Question: I am creating a simple WPF Application, which should combine a couple of images within a scrollable area. These images should have absolutely no border, which should be no problem when simply positioning them correctly.
When I start the application, everything is rendered as intended. But when I start scrolling some (white) borders between the images occur. (See Screenshot)

I think the same problem would occur, when i start zooming/scaling inside the 'ScrollViewer'.
So my question is, how to avoid such borders, wihtin a WPF application and especially within a 'ScrollViewer'?
The following code should be enough to reproduce the problem:
'''
<Window x:Class="Test.MainWindow"
xmlns="http://schemas.microsoft.com/winfx/2006/xaml/presentation"
xmlns:x="http://schemas.microsoft.com/winfx/2006/xaml"
Title="MainWindow" Height="350" Width="525">
<Grid>
<ScrollViewer HorizontalAlignment="Stretch" Name="scrollViewer1" VerticalAlignment="Stretch" VerticalScrollBarVisibility="Auto" HorizontalScrollBarVisibility="Auto">
<Grid>
<Grid Background="Black" Width="500" Height="500" VerticalAlignment="Top" HorizontalAlignment="Left"/>
<Grid Background="Black" Width="500" Height="500" Margin="500,0,0,0" VerticalAlignment="Top" HorizontalAlignment="Left"/>
<Grid Background="Black" Width="500" Height="500" Margin="500,500,0,0" VerticalAlignment="Top" HorizontalAlignment="Left"/>
<Grid Background="Black" Width="500" Height="500" Margin="0,500,0,0" VerticalAlignment="Top" HorizontalAlignment="Left"/>
</Grid>
</ScrollViewer>
</Grid>
'''
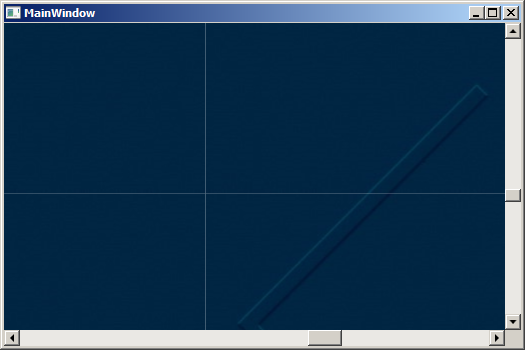
Answer: The answer is explicitly setting the 'RenderOptions.EdgeMode' to 'Aliased' for the control that has such a border.
For my example above the code would look like this:
'''
<Window x:Class="Test.MainWindow"
xmlns="http://schemas.microsoft.com/winfx/2006/xaml/presentation"
xmlns:x="http://schemas.microsoft.com/winfx/2006/xaml"
Title="MainWindow" Height="350" Width="525">
<Grid>
<ScrollViewer HorizontalAlignment="Stretch" Name="scrollViewer1" VerticalAlignment="Stretch" VerticalScrollBarVisibility="Auto" HorizontalScrollBarVisibility="Auto">
<Grid>
<Grid Background="Black" Width="500" Height="500" VerticalAlignment="Top" HorizontalAlignment="Left" RenderOptions.EdgeMode="Aliased"/>
<Grid Background="Black" Width="500" Height="500" Margin="500,0,0,0" VerticalAlignment="Top" HorizontalAlignment="Left" RenderOptions.EdgeMode="Aliased"/>
<Grid Background="Black" Width="500" Height="500" Margin="500,500,0,0" VerticalAlignment="Top" HorizontalAlignment="Left" RenderOptions.EdgeMode="Aliased"/>
<Grid Background="Black" Width="500" Height="500" Margin="0,500,0,0" VerticalAlignment="Top" HorizontalAlignment="Left" RenderOptions.EdgeMode="Aliased"/>
</Grid>
</ScrollViewer>
</Grid>
'''